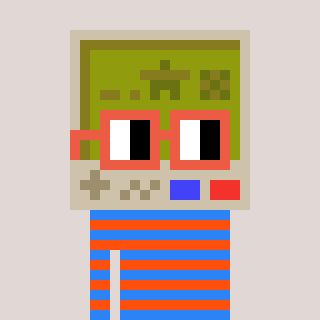
a pixel art character with square orange glasses, a gameboy-shaped head and a orange-colored body on a warm background